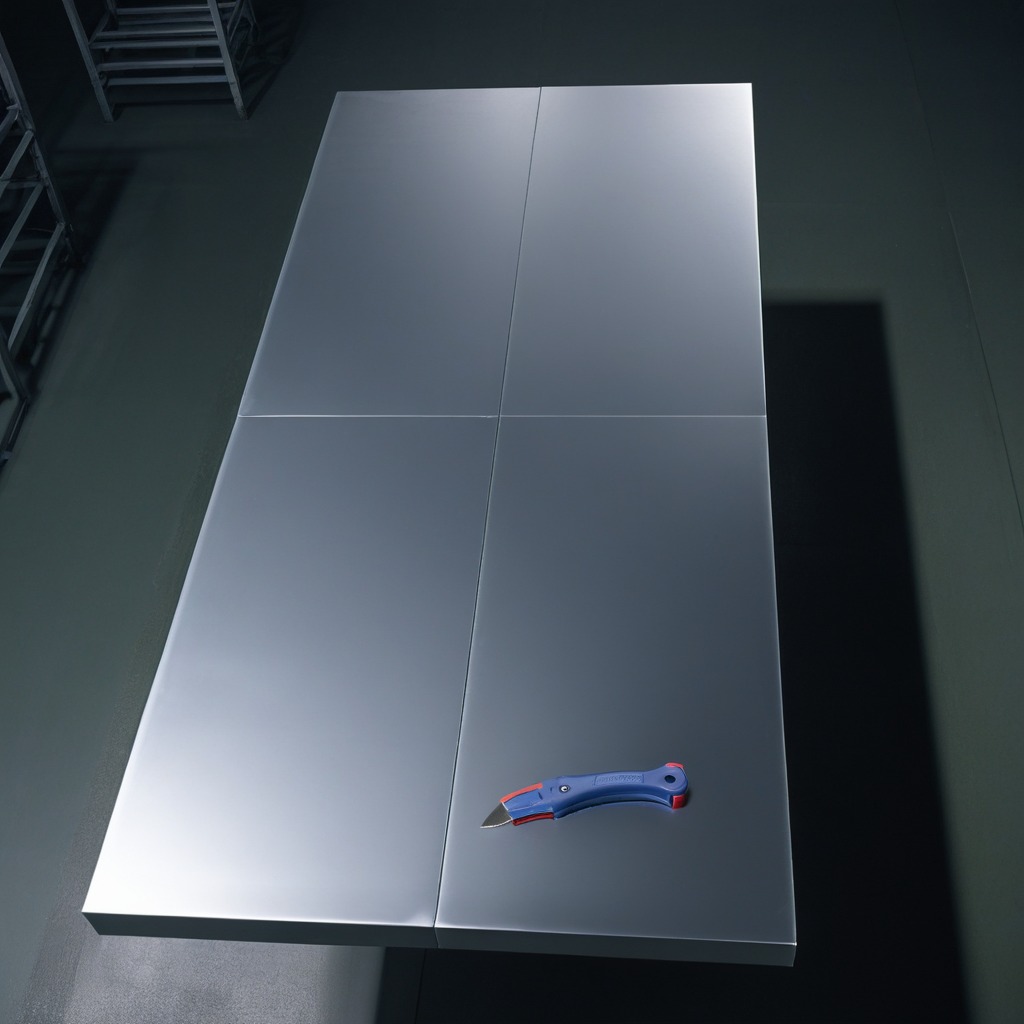
A utility knife is lying on the tabletop.